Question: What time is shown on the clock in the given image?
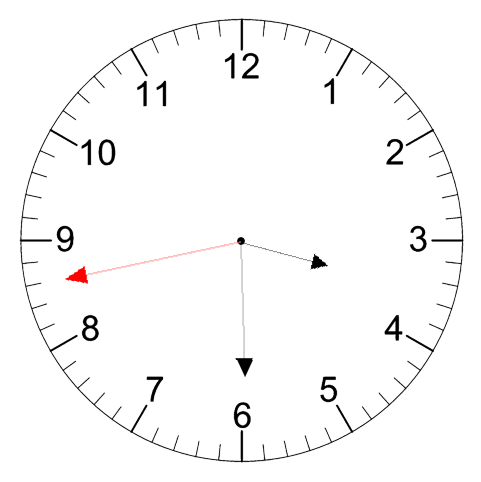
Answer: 03:29:43